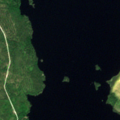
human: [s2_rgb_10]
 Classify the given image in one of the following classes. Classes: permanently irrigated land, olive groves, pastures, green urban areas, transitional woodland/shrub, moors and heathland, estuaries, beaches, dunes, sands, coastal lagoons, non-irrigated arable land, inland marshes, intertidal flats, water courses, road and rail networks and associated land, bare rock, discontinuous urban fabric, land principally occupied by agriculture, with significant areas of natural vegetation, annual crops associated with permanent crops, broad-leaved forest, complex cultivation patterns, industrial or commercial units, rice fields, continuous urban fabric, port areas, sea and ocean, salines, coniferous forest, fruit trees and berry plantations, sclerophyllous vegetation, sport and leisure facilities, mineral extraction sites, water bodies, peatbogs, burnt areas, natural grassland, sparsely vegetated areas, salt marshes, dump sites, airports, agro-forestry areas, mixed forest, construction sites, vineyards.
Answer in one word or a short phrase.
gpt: coniferous forest, water bodies